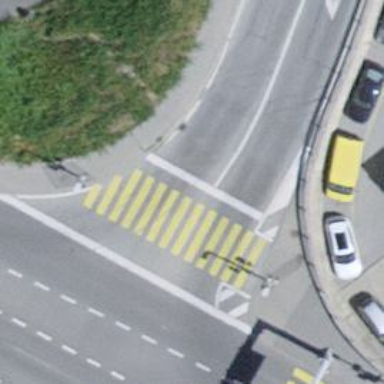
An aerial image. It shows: Road with traffic signals.